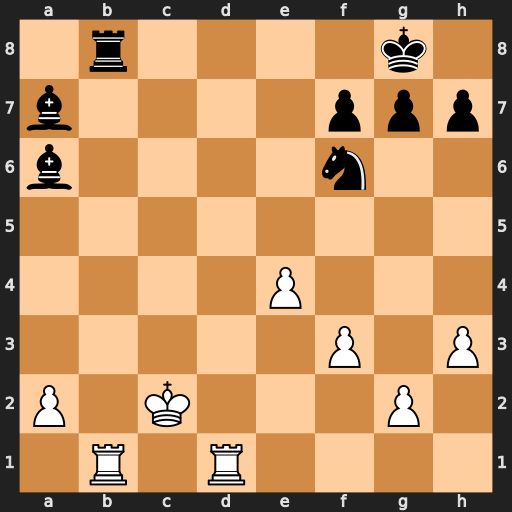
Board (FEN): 1r4k1/b4ppp/b4n2/8/4P3/5P1P/P1K3P1/1R1R4
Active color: w
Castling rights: -
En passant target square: -
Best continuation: Rxb8+ Bxb8 Rd8+ Ne8 Rxe8#